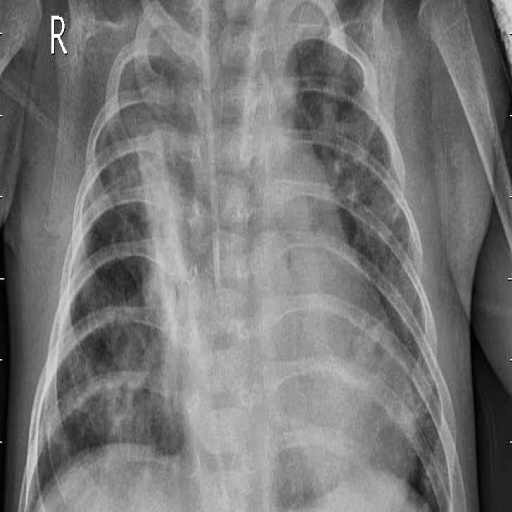
Finding: PNEUMONIA